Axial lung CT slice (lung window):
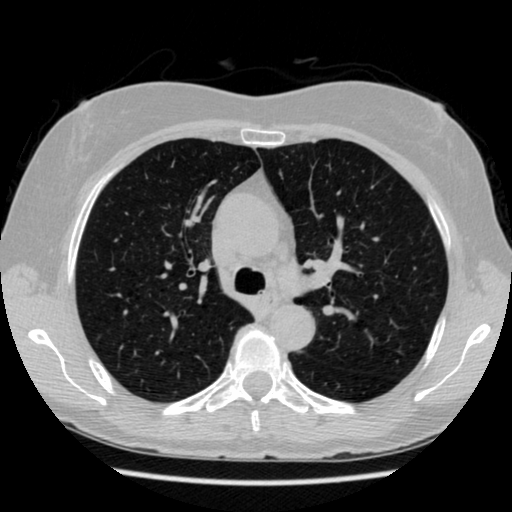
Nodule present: no